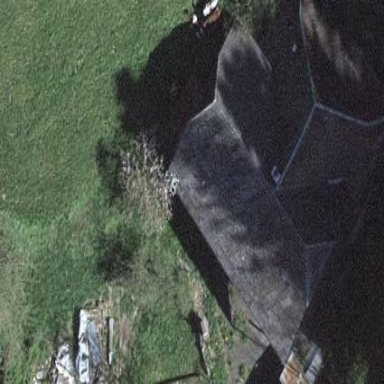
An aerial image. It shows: Farm building.